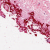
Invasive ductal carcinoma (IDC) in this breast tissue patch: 0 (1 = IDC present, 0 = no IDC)